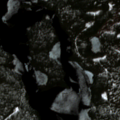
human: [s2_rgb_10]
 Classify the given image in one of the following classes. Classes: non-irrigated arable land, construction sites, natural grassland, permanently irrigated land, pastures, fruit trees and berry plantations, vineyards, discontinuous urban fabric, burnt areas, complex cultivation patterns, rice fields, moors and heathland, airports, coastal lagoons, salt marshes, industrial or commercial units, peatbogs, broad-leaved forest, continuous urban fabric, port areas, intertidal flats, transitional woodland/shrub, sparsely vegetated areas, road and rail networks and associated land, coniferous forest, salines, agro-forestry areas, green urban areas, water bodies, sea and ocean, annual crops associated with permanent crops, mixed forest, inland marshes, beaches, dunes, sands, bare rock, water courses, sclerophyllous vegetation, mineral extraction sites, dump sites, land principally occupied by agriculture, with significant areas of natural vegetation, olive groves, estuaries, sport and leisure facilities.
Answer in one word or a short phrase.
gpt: coniferous forest, water bodies